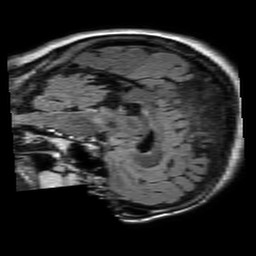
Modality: FLAIR
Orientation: sagittal
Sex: female
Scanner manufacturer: philips
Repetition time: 11 s
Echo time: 0.125 s